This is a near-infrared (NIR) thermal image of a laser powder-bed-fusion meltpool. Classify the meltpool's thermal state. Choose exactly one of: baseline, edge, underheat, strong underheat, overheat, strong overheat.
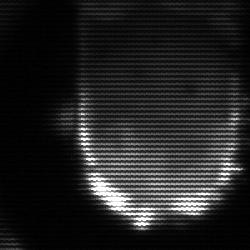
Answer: baseline